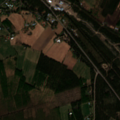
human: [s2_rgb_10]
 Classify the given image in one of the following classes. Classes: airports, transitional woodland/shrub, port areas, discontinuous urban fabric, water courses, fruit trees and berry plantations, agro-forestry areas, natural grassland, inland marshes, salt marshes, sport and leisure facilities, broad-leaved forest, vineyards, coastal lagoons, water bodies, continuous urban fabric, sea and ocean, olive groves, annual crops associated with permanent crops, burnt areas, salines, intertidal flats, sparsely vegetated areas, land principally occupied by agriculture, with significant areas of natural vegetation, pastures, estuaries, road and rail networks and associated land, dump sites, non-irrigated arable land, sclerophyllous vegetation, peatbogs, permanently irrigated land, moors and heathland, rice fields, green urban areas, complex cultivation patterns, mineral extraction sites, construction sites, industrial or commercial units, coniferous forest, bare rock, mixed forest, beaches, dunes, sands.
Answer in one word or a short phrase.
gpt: discontinuous urban fabric, non-irrigated arable land, broad-leaved forest, coniferous forest, mixed forest